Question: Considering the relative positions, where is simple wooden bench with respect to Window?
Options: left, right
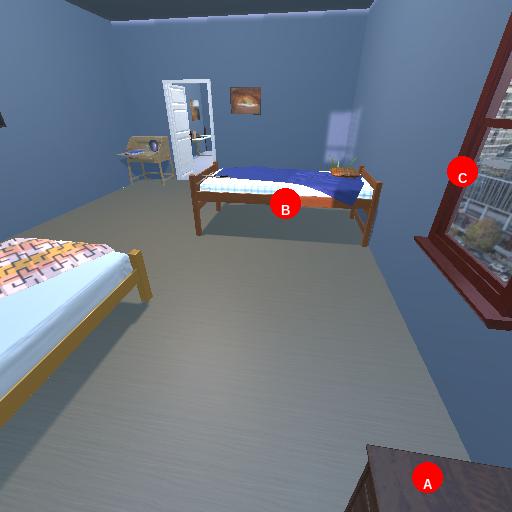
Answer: left